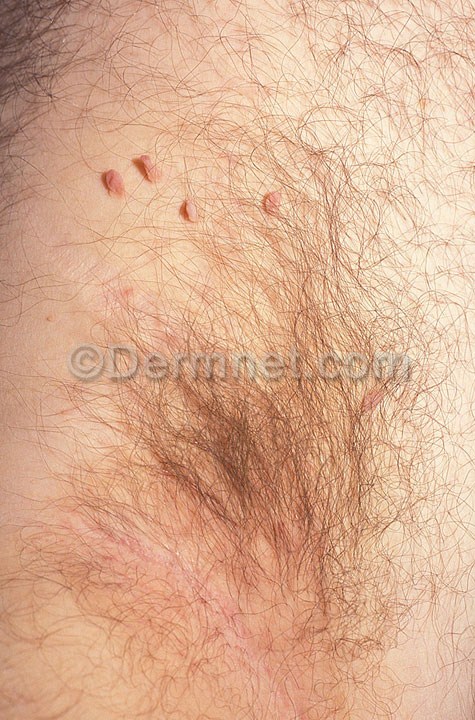
Disease: Seborrheic Keratoses and other Benign Tumors